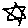
Label: star